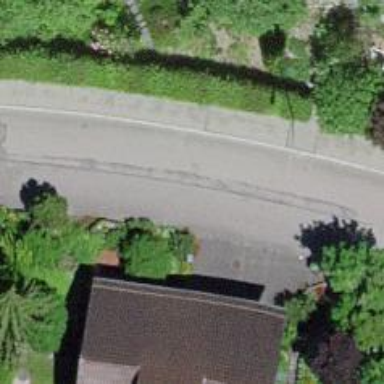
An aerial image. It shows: Residential road with sidewalk on the left side.